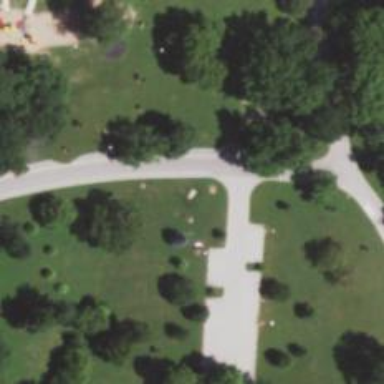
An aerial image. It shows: Disc golf tee.